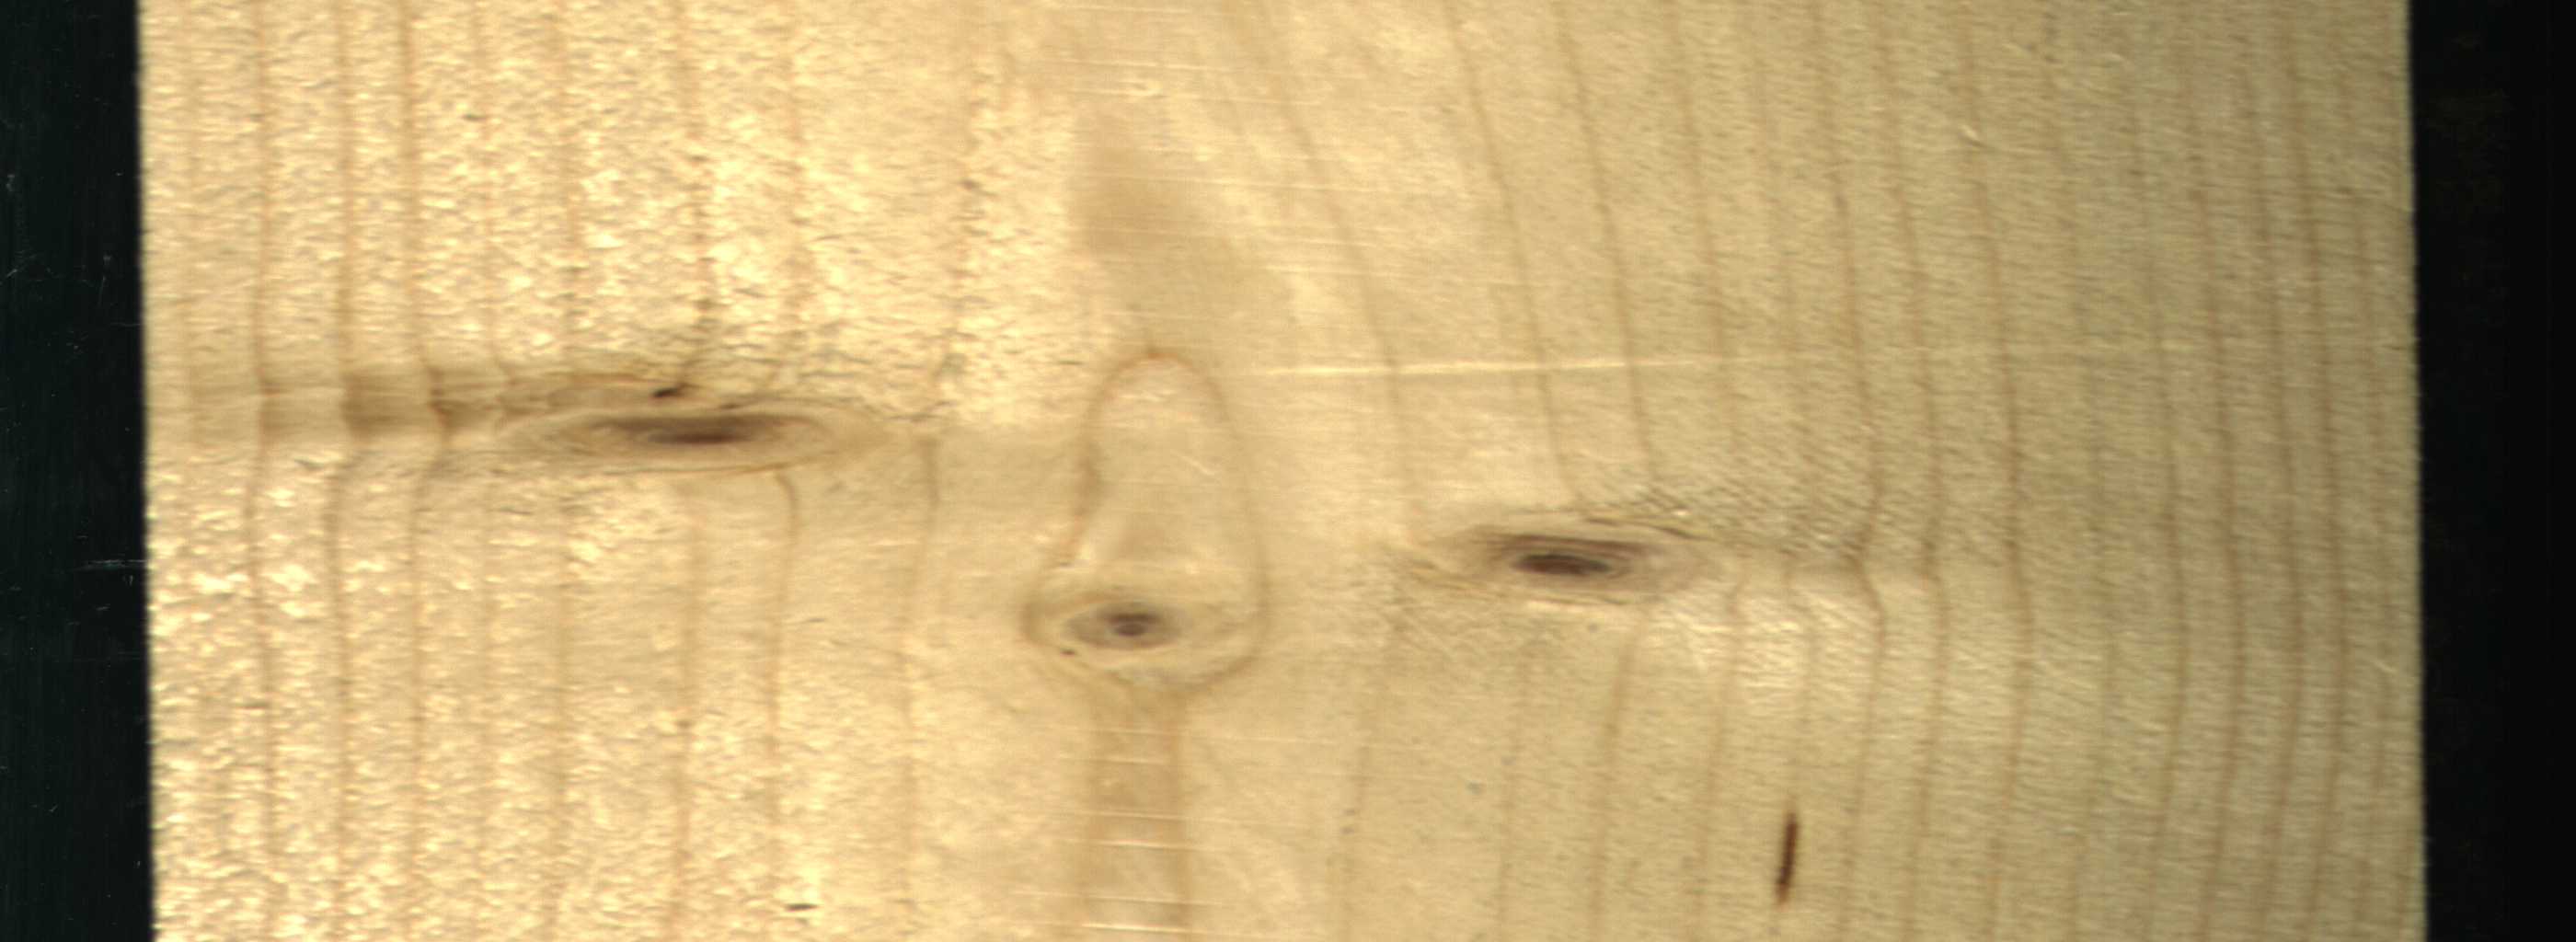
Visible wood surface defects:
resin
Live_Knot
Live_Knot
Live_Knot